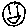
Label: smiley face